Current action and preconditions to check: trajectory_clear

Your task: For each precondition in the list above, predict whether it will hold at this action.

Consider the current scene as observed from the mobile robot's camera, and analyze the predicted future states of all dynamic agents (e.g., people, animals, vehicles, or any moving entities) within the NEXT SECOND.

IMPORTANT: Only answer "very likely" if you are absolutely certain—based on strong, clear evidence—that a dynamic agent will violate the precondition in the predicted future state. Do NOT answer "very likely" for unlikely, ambiguous, or low-probability risks.

Ask yourself for each precondition: Is there a high probability, with clear and convincing evidence, that the predicted future states of any dynamic agent will interfere with the predicted future state of the currently executing action within the NEXT SECOND, causing that precondition to fail?

Assess the risk level based on these predictions. Use "likely" or "very likely" if motions create a clear risk of interference.

Use "neutral" or "improbable" if agents are nearby but their predicted paths are clearly diverging or non-conflicting.

Failure Risk Categories: "very improbable", "improbable", "neutral", "likely", "very likely"

Answer Format: Output ONLY the probability_of_failure value from these categories: "very improbable", "improbable", "neutral", "likely", "very likely"

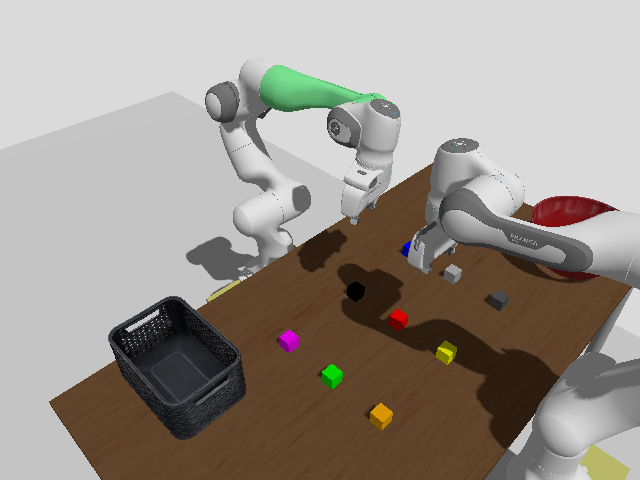

Answer: likely